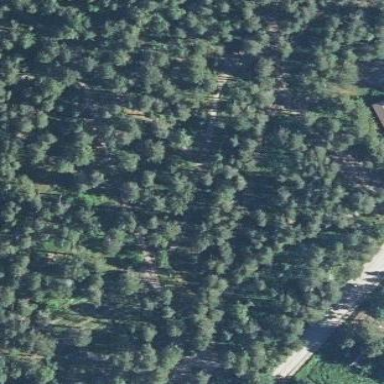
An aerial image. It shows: Fence surrounding cemetery.